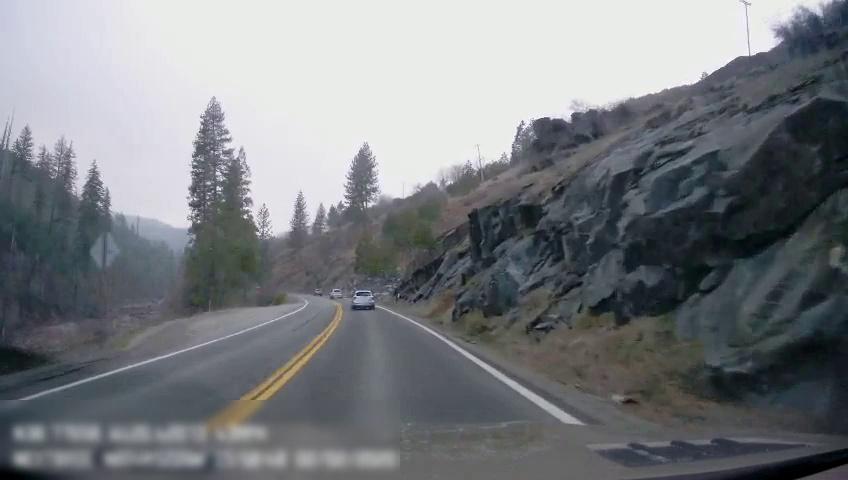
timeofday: Day
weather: Cloudy
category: Drivable Space
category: Vehicles | Car
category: Vehicles | SUV
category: Vehicles | SUV
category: Lanes | Current Lane
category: Lanes | Current Lane
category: Lanes | Opposite Lane